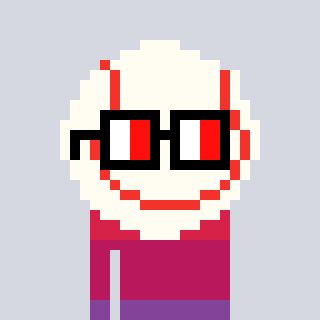
a pixel art character with square glasses with black frames and red eyes, a baseball ball-shaped head and a magenta-colored body on a cool background